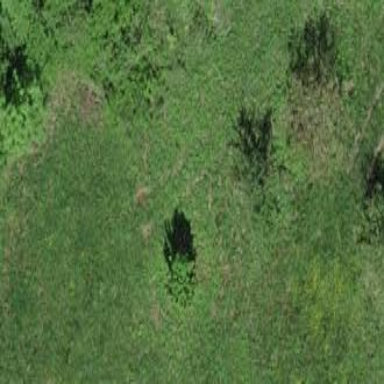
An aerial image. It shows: Forest area.